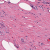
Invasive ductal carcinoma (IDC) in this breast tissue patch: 0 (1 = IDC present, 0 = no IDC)